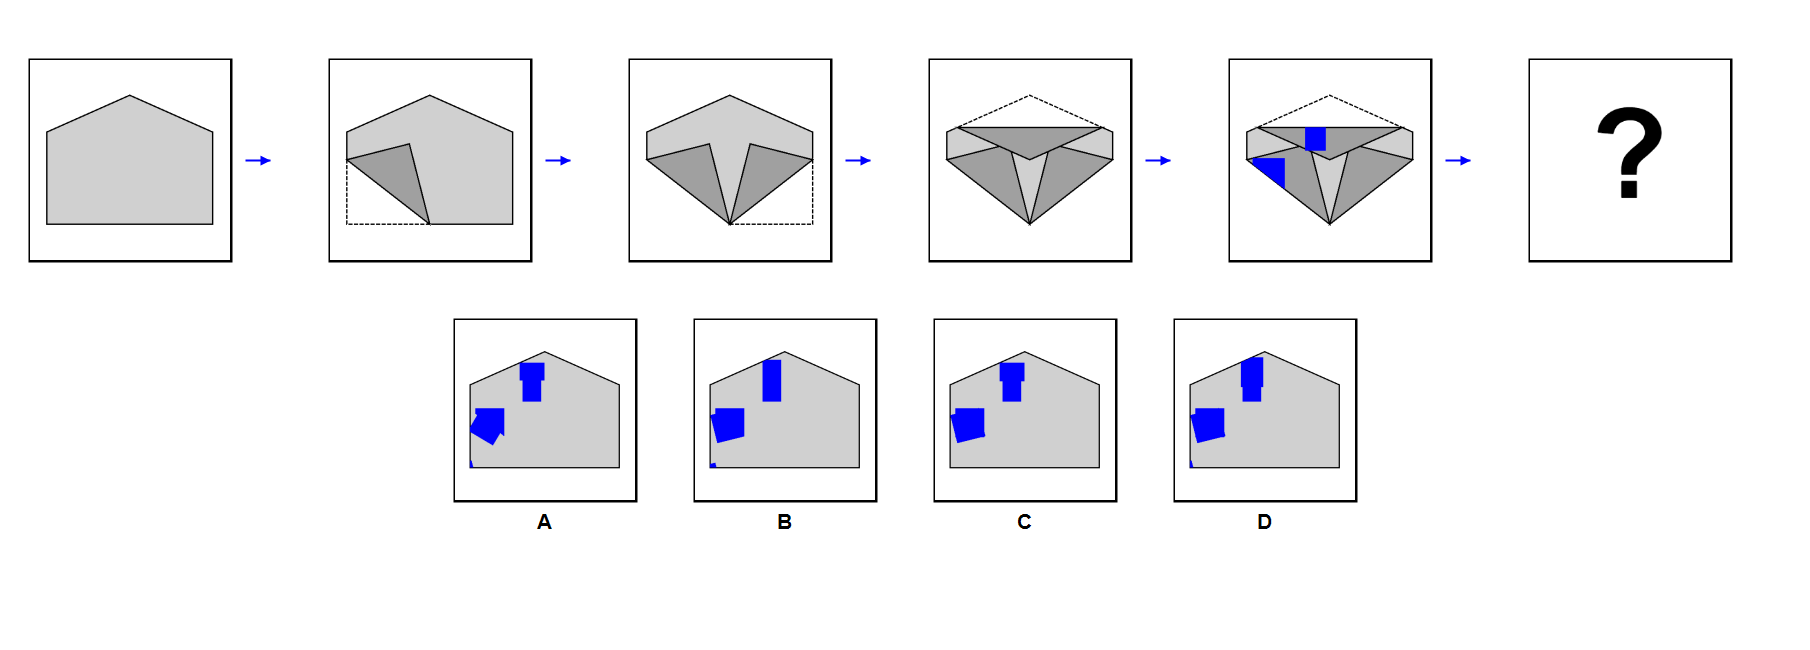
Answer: B